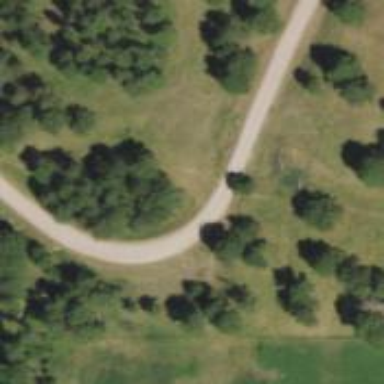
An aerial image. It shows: Unclassified road.